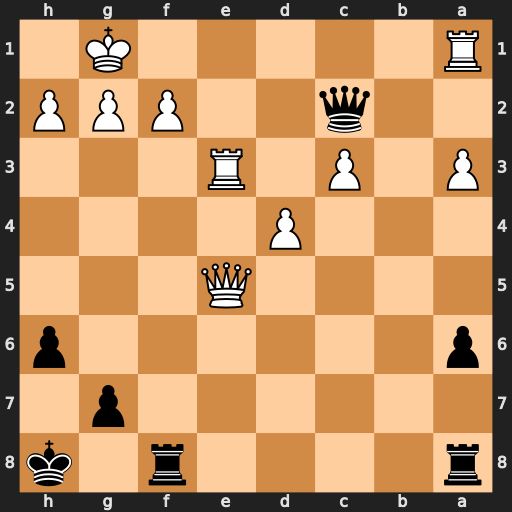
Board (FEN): r4r1k/6p1/p6p/4Q3/3P4/P1P1R3/2q2PPP/R5K1
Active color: b
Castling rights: -
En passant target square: -
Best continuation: Qxf2+ Kh1 Qf1+ Rxf1 Rxf1#